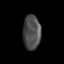
Tissue: lung
Cell type: T cells
Senescence score: 0.178
Nuclear area (px): 598
Mean DAPI intensity: 77.388